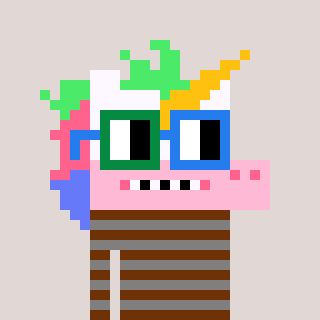
a pixel art character with square green and blue glasses, a unicorn-shaped head and a bluegrey-colored body on a warm background